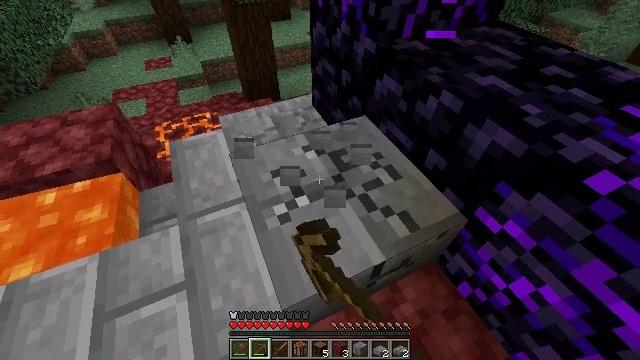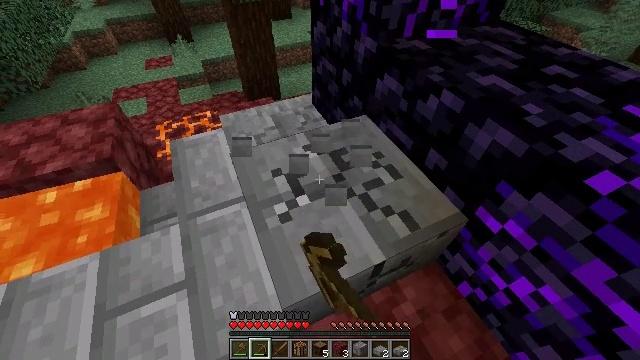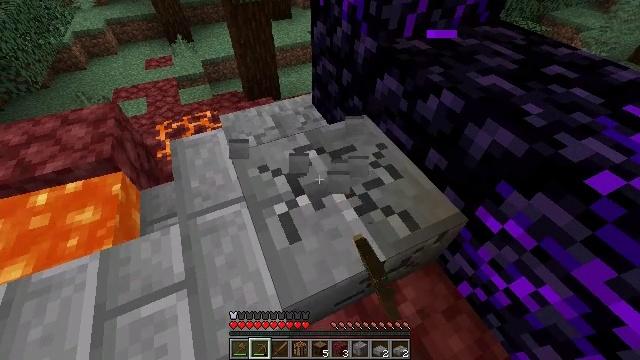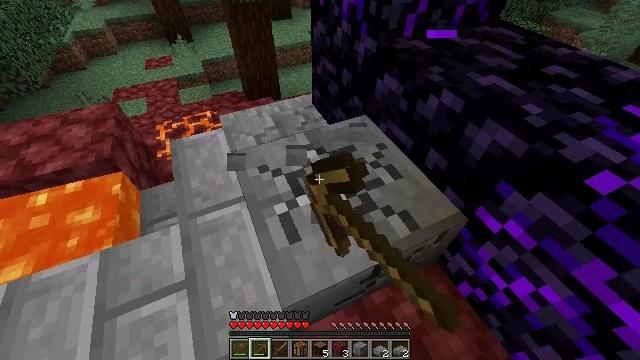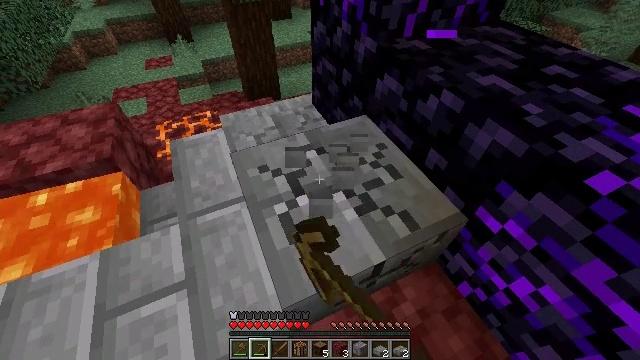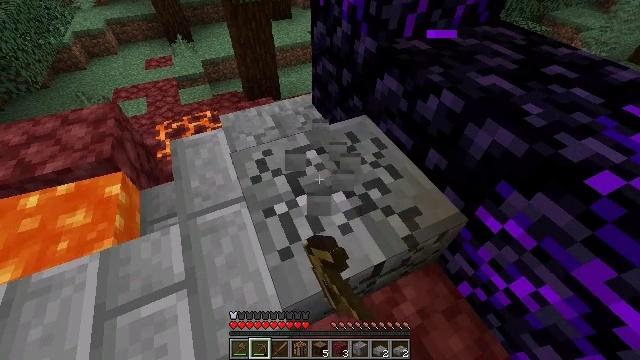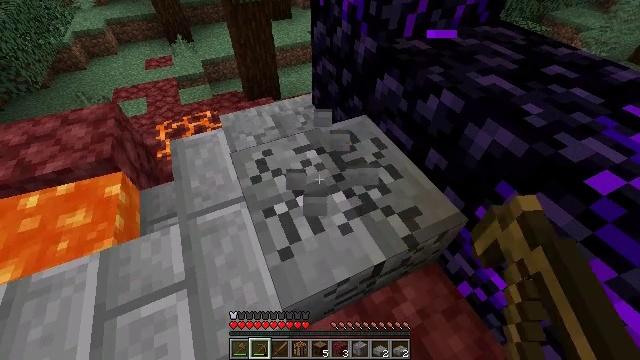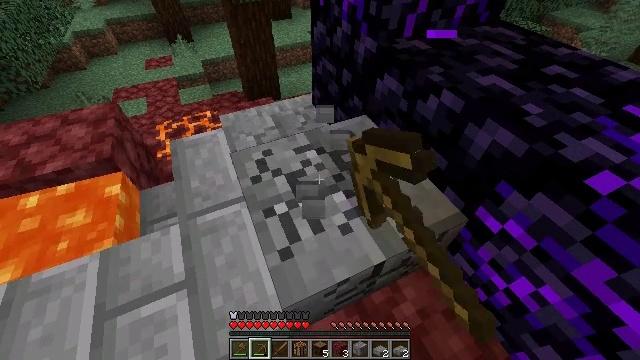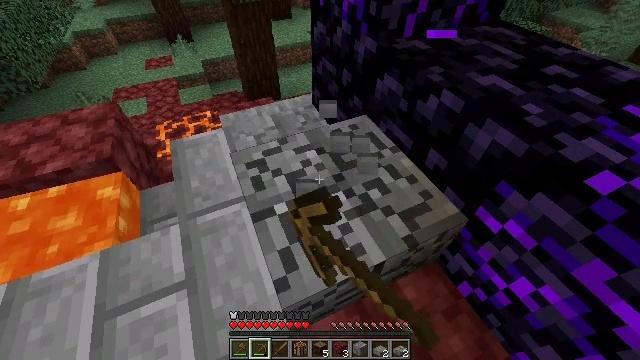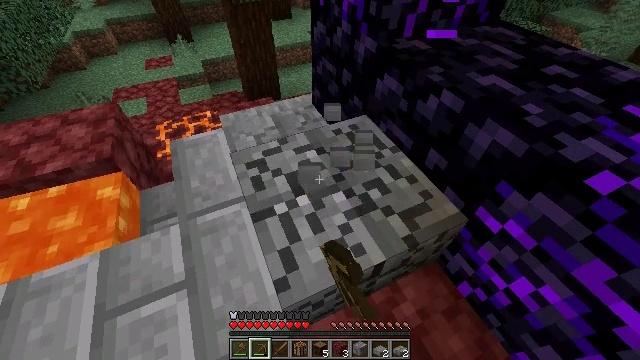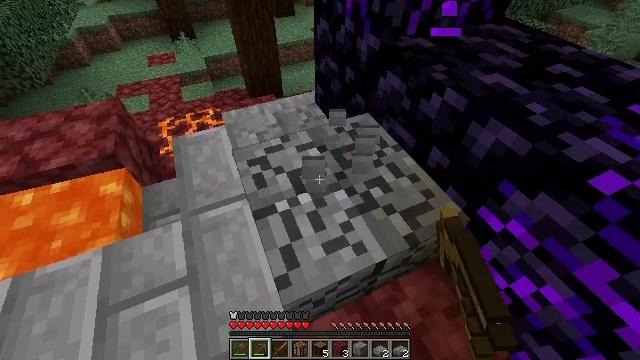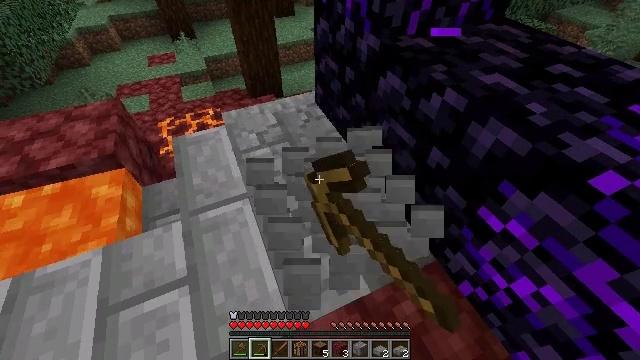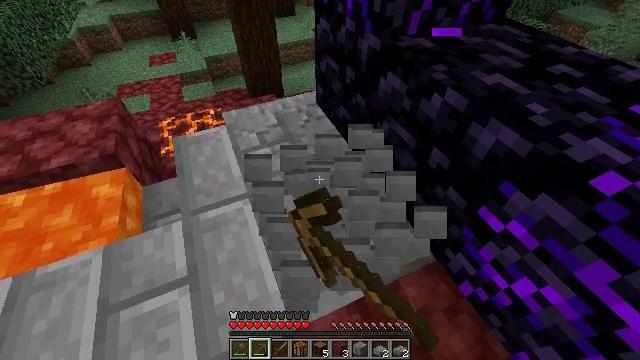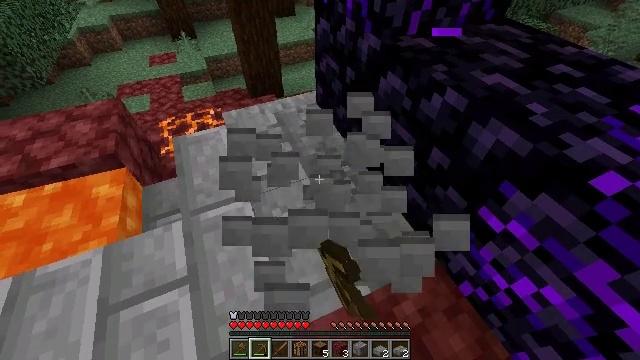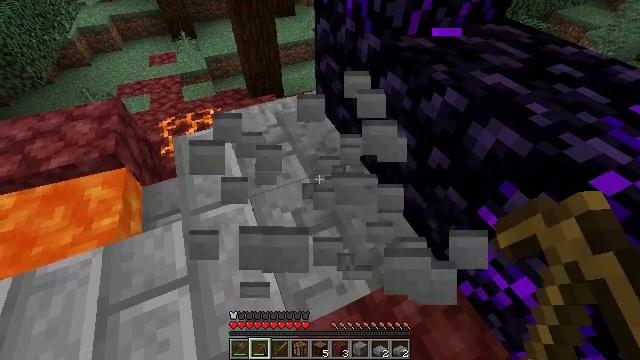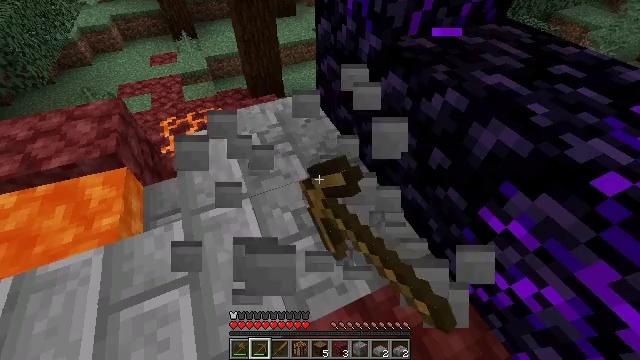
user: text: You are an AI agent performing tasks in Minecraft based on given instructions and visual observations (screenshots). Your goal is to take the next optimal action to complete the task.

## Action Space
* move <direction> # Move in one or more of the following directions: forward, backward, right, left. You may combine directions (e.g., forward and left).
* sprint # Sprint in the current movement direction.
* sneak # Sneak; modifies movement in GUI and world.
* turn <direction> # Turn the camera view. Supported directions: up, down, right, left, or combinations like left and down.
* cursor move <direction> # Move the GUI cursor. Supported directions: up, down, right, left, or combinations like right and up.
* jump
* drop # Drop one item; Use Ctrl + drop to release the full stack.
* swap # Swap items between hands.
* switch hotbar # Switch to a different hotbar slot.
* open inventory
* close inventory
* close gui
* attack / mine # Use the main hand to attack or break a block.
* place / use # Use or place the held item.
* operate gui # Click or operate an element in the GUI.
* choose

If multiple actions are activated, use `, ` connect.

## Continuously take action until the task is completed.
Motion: motion action
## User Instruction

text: Break the stone brick slab to recycle it.
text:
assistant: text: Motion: attack / mine
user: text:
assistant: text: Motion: attack / mine
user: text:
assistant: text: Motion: attack / mine
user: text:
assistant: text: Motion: attack / mine
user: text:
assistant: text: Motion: attack / mine
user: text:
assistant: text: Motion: attack / mine
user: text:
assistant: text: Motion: attack / mine
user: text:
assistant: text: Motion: attack / mine
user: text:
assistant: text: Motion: attack / mine
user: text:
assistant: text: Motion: attack / mine
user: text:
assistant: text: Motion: attack / mine
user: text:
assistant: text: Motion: attack / mine
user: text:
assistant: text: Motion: attack / mine
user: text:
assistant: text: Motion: attack / mine
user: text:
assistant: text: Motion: attack / mine
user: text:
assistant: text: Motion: attack / mine